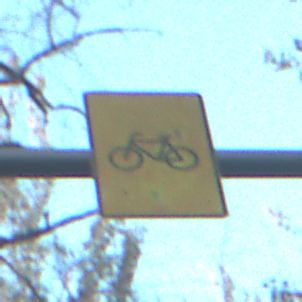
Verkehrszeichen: RadverkehrOhnePfeilsymbol
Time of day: SunriseSunset
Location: Outdoor (Nature)
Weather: Clear
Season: Winter
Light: Natural